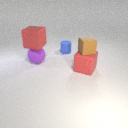
small blue rubber cylinder behind large red rubber cube